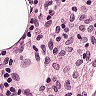
Metastatic tissue present: no